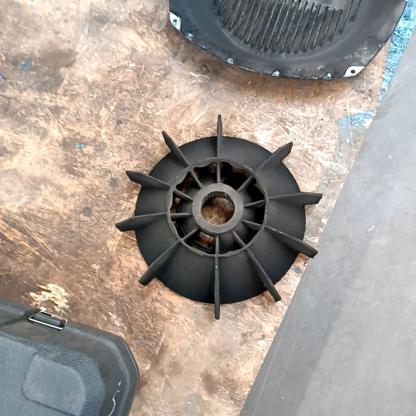
Klasa: inne